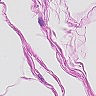
Metastatic tissue present: no